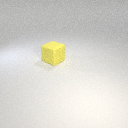
large yellow rubber cube